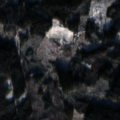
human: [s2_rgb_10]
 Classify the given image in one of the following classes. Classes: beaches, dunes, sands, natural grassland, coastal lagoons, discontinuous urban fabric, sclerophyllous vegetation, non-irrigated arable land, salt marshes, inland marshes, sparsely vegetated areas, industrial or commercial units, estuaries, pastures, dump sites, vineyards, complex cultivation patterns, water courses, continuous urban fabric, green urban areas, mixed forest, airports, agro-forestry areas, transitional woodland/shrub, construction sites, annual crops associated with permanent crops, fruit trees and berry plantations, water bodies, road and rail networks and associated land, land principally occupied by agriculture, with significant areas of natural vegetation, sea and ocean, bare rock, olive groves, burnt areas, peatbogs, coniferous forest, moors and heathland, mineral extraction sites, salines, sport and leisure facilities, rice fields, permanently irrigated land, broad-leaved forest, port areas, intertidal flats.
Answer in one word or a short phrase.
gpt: land principally occupied by agriculture, with significant areas of natural vegetation, coniferous forest, mixed forest, transitional woodland/shrub